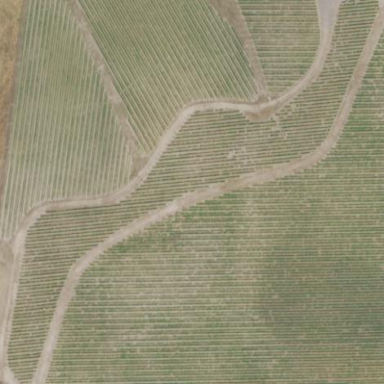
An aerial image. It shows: Vineyard with grape crops.